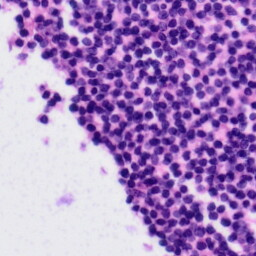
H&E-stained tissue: Tonsil